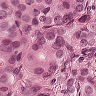
Metastatic tissue present: yes